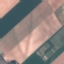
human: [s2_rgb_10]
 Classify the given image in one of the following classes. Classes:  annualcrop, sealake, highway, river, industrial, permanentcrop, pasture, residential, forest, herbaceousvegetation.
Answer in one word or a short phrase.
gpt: AnnualCrop